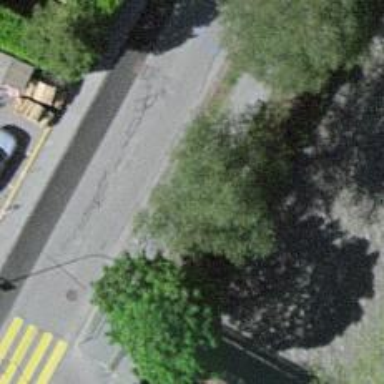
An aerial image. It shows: Road with steps.